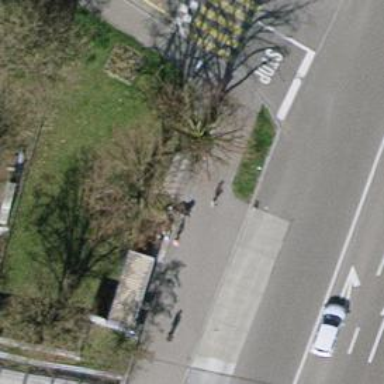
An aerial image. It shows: Asphalt sidewalk.